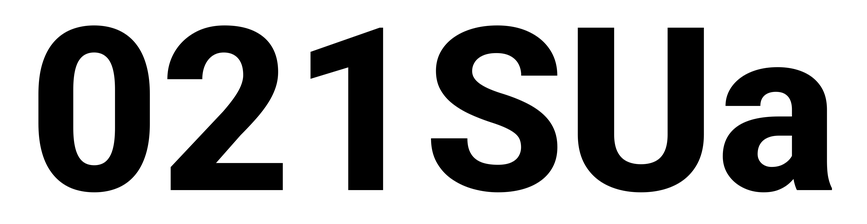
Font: Roboto_ExtraBold